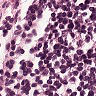
Metastatic tissue present: no